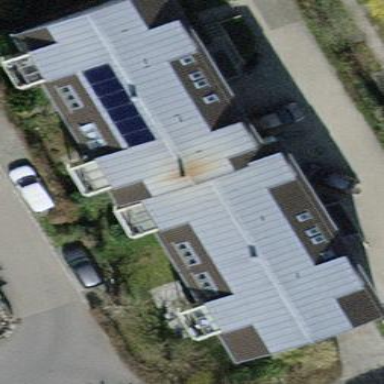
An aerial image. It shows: Building with apartments featuring unique double saltbox roof shape.